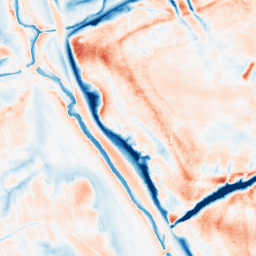
Category: trend_removal
Decomposition family: local_polynomial
Decomposition parameters: window_size: 31
degree: 2
Upsampling method: sinc_hamming
Upsampling parameters: scale: 4
kernel_size: 8
Upsampling scale: 4